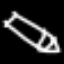
Label: pencil